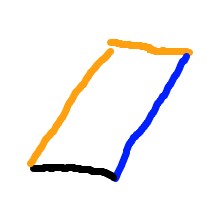
Shape: parallelogram